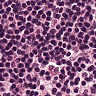
Metastatic tissue present: no